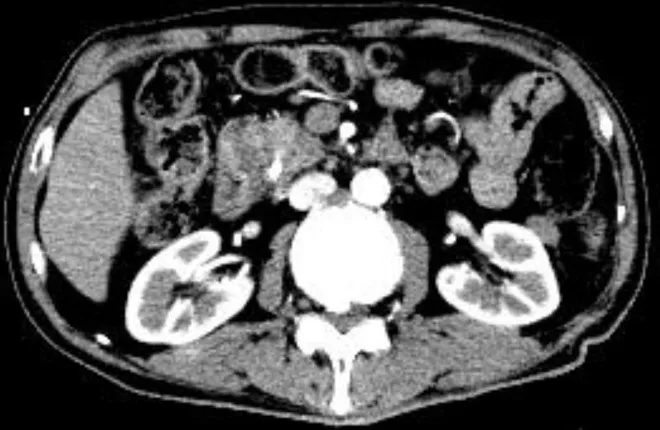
Contrast-enhanced computed tomography (CT) of the patient in case 3. Contrast-enhanced CT images revealed dilation of the intrahepatic bile duct due to a low-density tumor mass in the pancreatic head.
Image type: radiology (ct)